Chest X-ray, PA view. Patient: 43 years old, sex F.
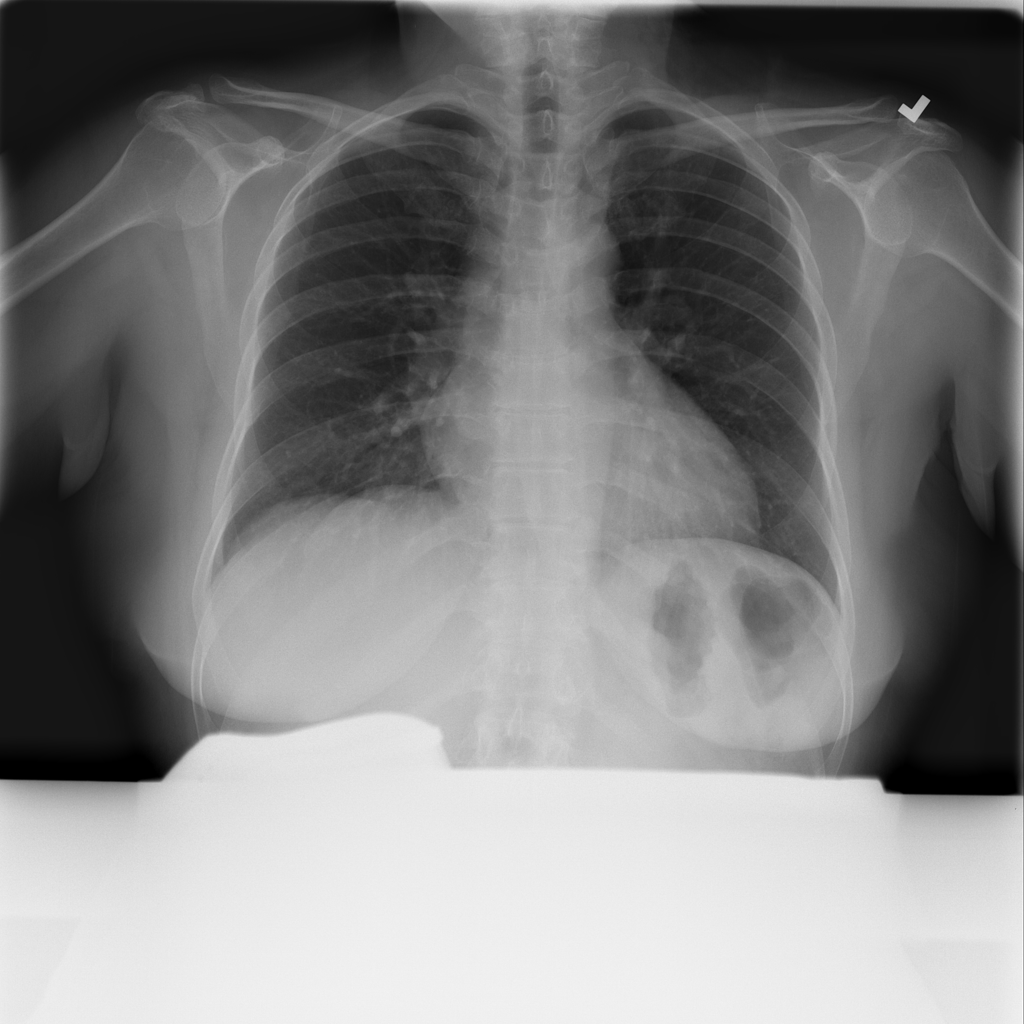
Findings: Infiltration